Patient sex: M
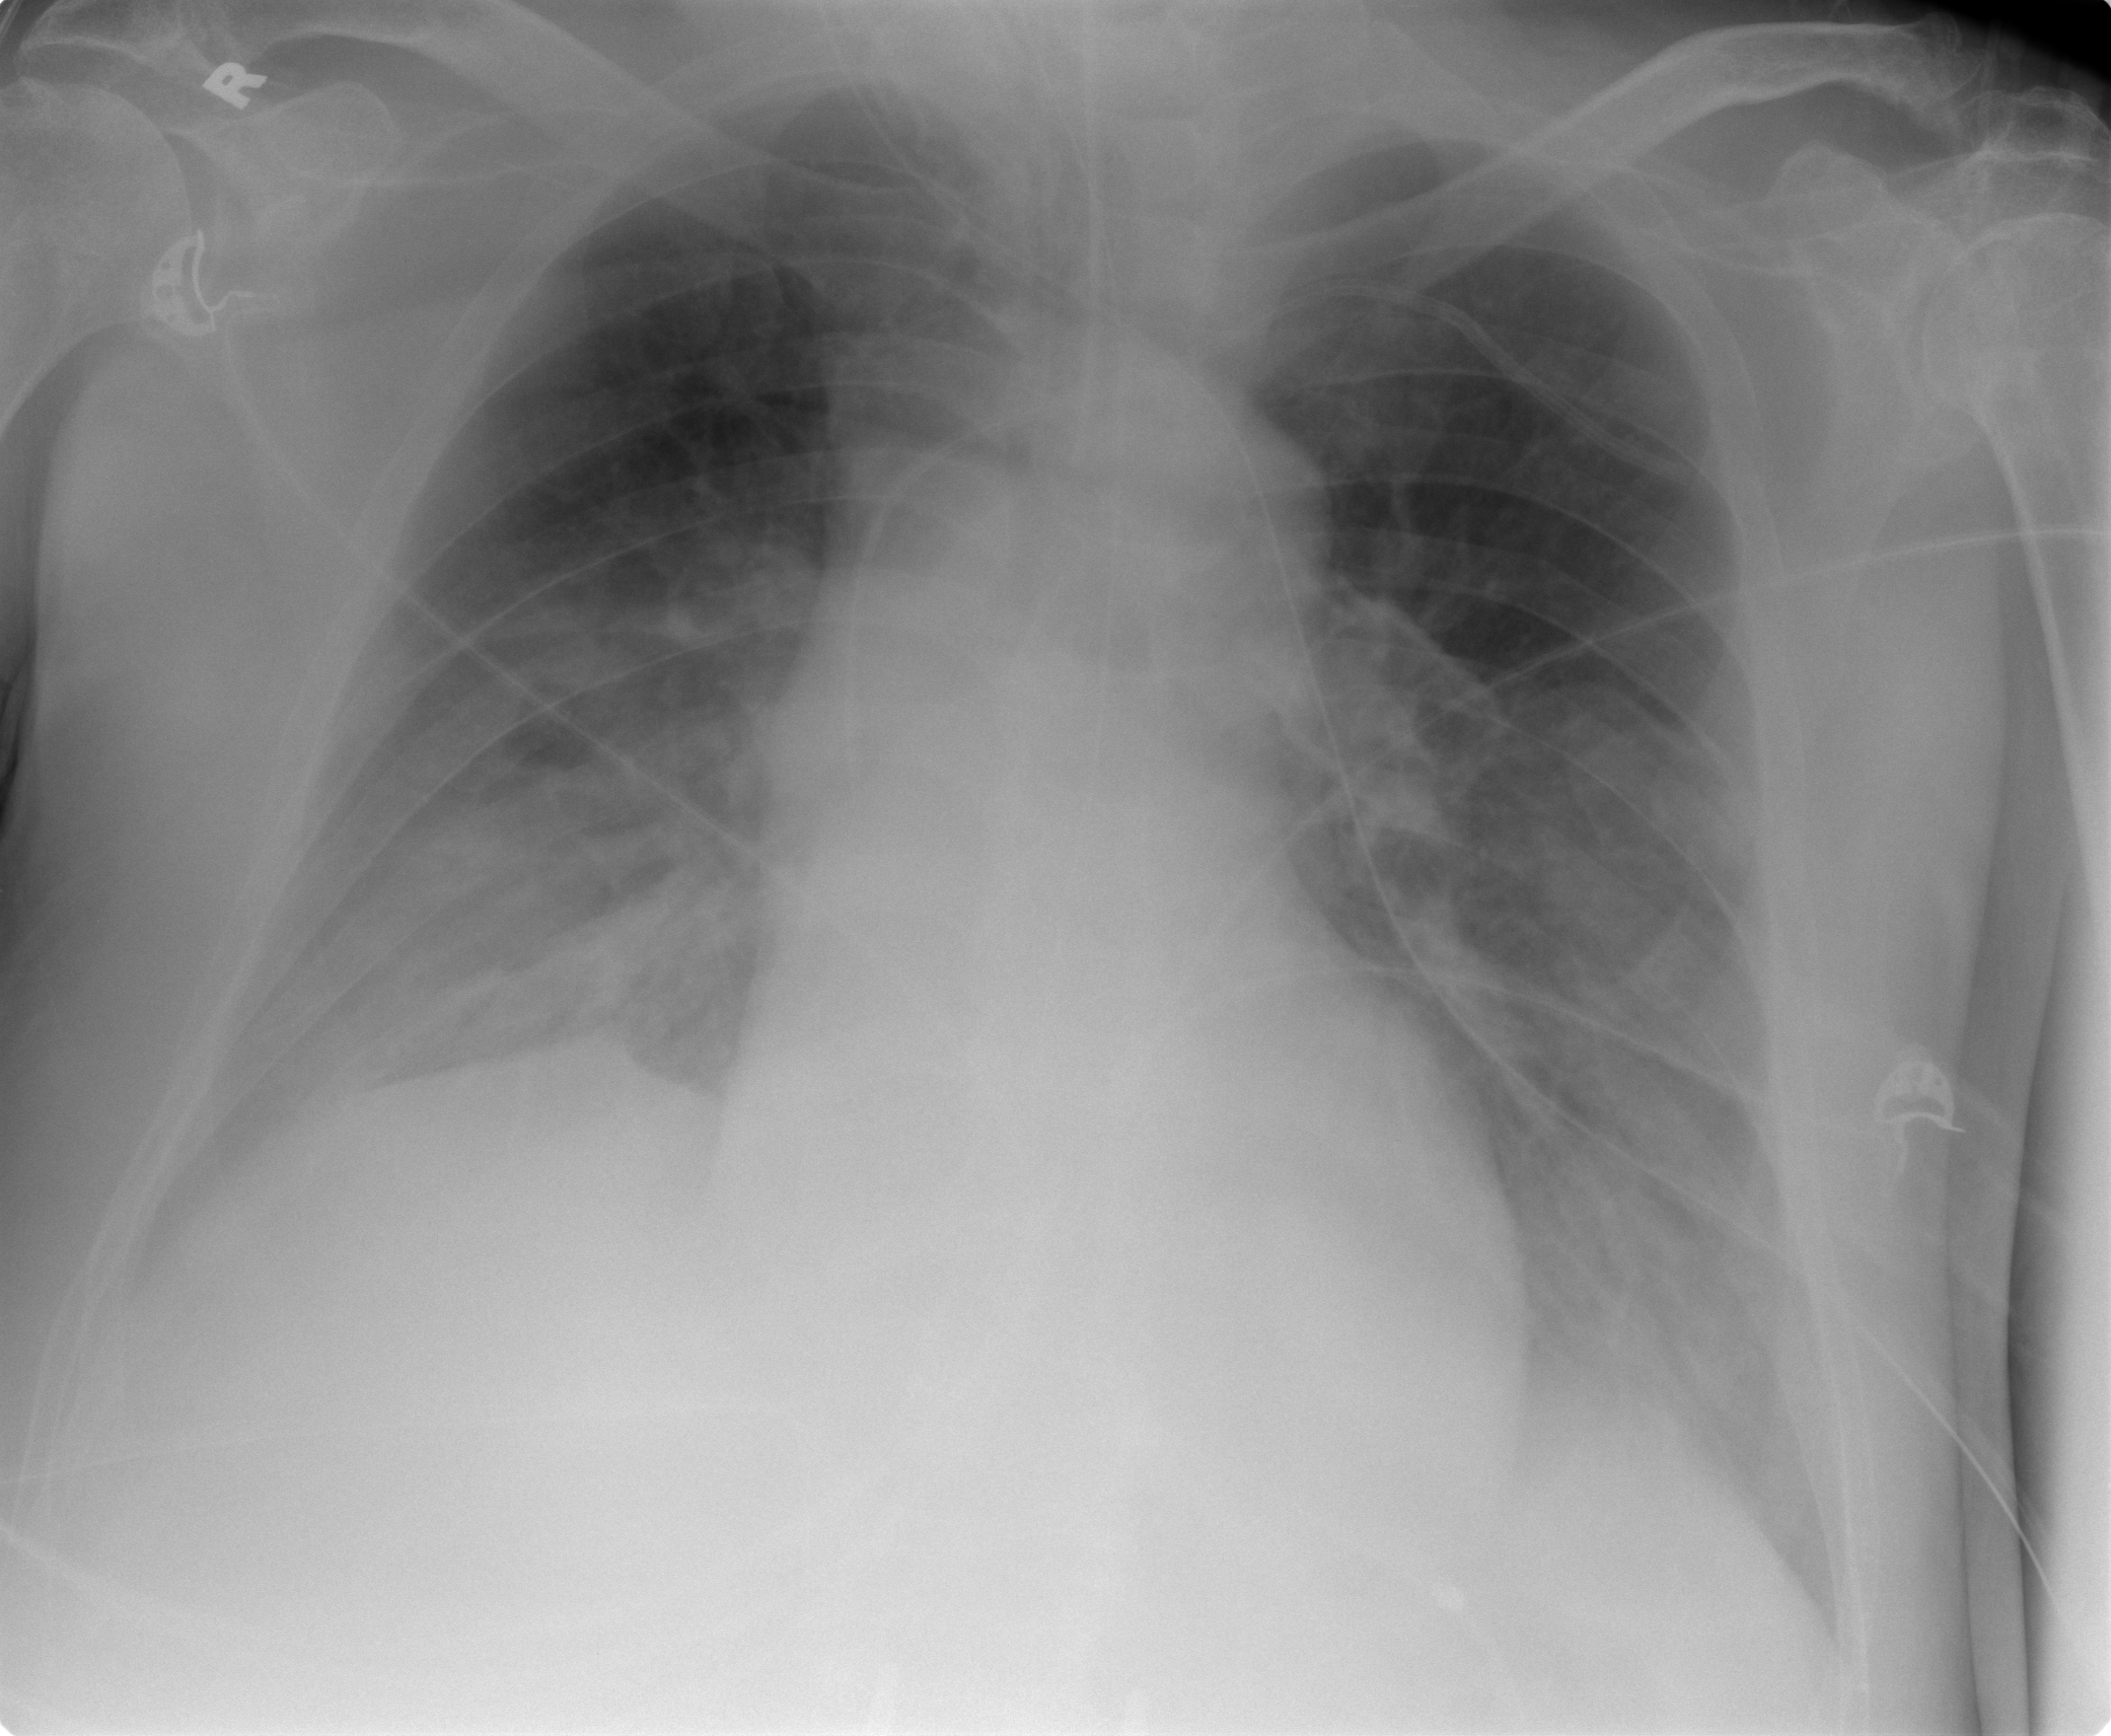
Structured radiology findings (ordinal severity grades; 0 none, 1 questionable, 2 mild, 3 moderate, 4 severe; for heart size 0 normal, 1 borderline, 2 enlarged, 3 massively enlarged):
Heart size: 0
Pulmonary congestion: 0
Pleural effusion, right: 1
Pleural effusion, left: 2
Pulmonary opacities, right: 2
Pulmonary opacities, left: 2
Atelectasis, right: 2
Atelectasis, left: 2